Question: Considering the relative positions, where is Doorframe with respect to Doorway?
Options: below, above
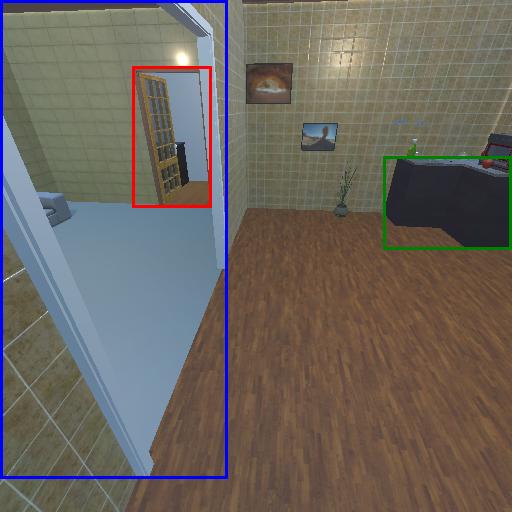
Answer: below